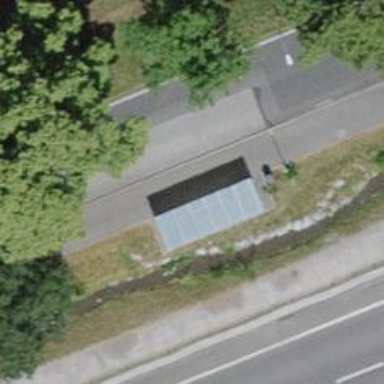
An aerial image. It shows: Bus stop with platform for public transport.